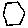
Label: hexagon